Question: I have a actvity with a funcioando map. I want to put something like a transparent div to display information as the image.
The pallet in eclipse found the View element, view and ViewStub tried to use them but was not as I need. Can anyone help me figure out what element I use and how to make it transparent on the map?

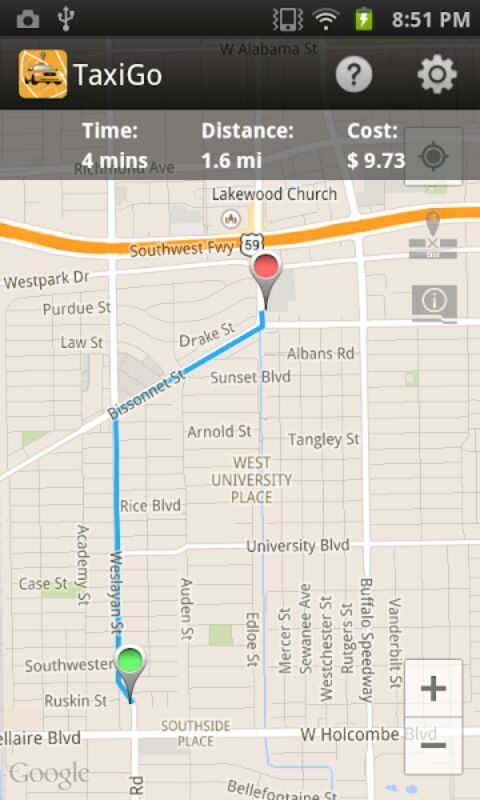
Answer: Take one 'FrameLayout' and inside it put your google Map fragment and add your transparent layout into it.
'''
<FrameLayout
android:id="@+id/main_layout"
android:layout_width="fill_parent"
android:layout_height="wrap_content" >
<fragment
android:id="@+id/map"
android:name="com.google.android.gms.maps.MapFragment"
android:layout_width="fill_parent"
android:layout_height="fill_parent"
class="com.google.android.gms.maps.SupportMapFragment" />
<include layout="@layout/top_menu_screen" />
</FrameLayout>
'''
For more details you can check out the 'Google Map' demo which is provided inside the sdk of android inside folder 'android sdk/extras/google/google_play_services/sample/maps' .
Just import that project into your workspace and check out the various functionality.
In that demo it had also shown the layering part on the map in the layout file 'layer_demo.xml' which i am providing as below:
You can also create layer same way as you want by applying an image of some transparent color like below:
'''
<RelativeLayout xmlns:android="http://schemas.android.com/apk/res/android"
android:layout_width="match_parent"
android:layout_height="match_parent" >
<fragment
android:id="@+id/map"
android:layout_width="match_parent"
android:layout_height="match_parent"
class="com.google.android.gms.maps.SupportMapFragment" />
<!-- A set of test checkboxes. -->
<LinearLayout
android:layout_width="wrap_content"
android:layout_height="wrap_content"
android:layout_alignParentLeft="true"
android:layout_alignTop="@id/map"
android:background="#D000"
android:orientation="vertical"
android:padding="6dp" >
<Spinner
android:id="@+id/layers_spinner"
android:layout_width="match_parent"
android:layout_height="wrap_content" />
<CheckBox
android:id="@+id/traffic"
android:layout_width="wrap_content"
android:layout_height="wrap_content"
android:onClick="onTrafficToggled"
android:text="@string/traffic" />
<CheckBox
android:id="@+id/my_location"
android:layout_width="wrap_content"
android:layout_height="wrap_content"
android:onClick="onMyLocationToggled"
android:text="@string/my_location" />
<CheckBox
android:id="@+id/buildings"
android:layout_width="wrap_content"
android:layout_height="wrap_content"
android:checked="true"
android:onClick="onBuildingsToggled"
android:text="@string/buildings" />
<CheckBox
android:id="@+id/indoor"
android:layout_width="wrap_content"
android:layout_height="wrap_content"
android:checked="true"
android:onClick="onIndoorToggled"
android:text="@string/indoor" />
</LinearLayout>
</RelativeLayout>
'''
Hope this will guide you.
Thank you.